Question: I am new in django and python.I am using windows 7 and Eclipse IDE.I have installed python 2.7,django and pip.I have created a system variable called PYTHONPATH with values 'C:\Python27;C:\Python27\Scripts'.I am unable to set path for django and pip.When i type django-admin.py and pip in powershell,it shows 'commandnotfoundexception.'I have attached screen shots of my django files and pip files.
Please help me
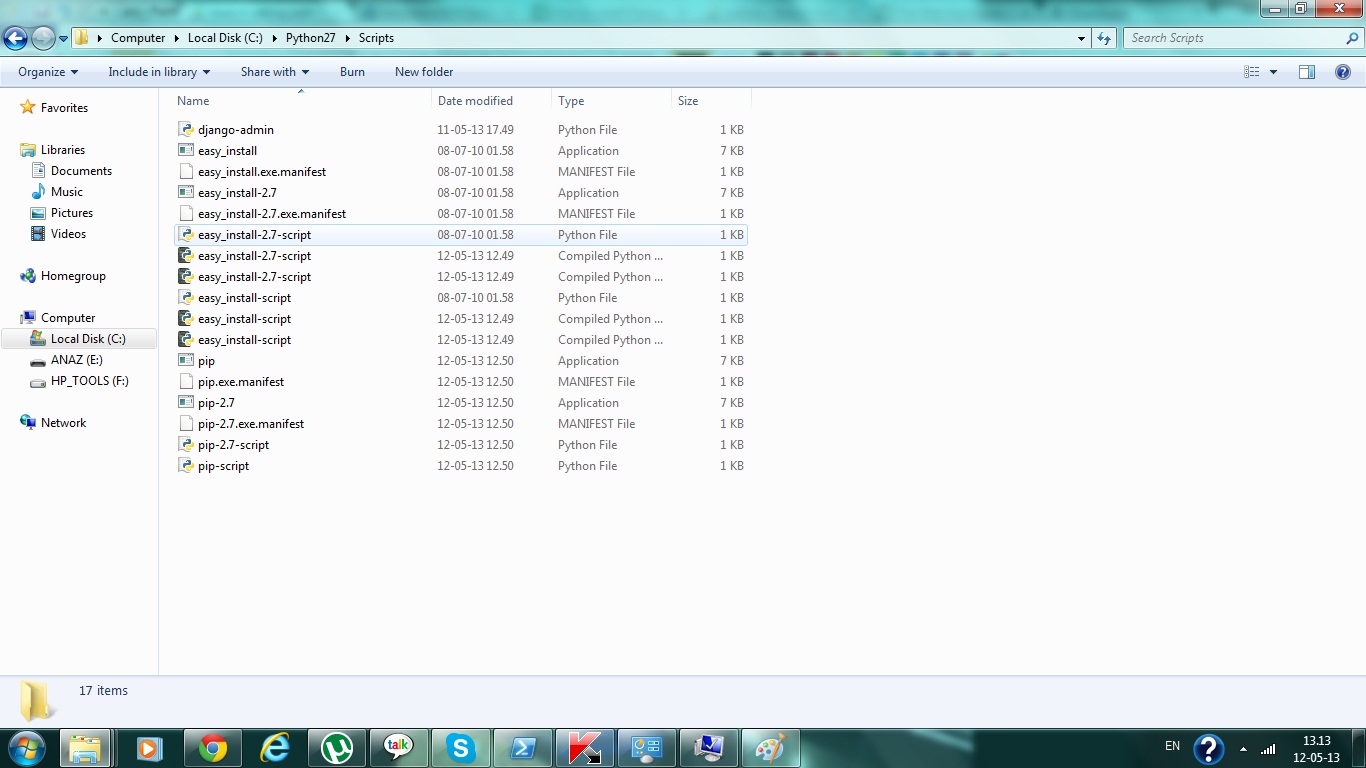
Answer: You need to set the Powershell specific path variable. It does not know to look for an environment variable called 'pythonpath'. That is helpful only for python aware applications (such as installers for Python modules).
You need to add the Python directories to the '$env:Path' environment variable in Powershell. See <URL>
> $env:Path += ";C:\Python27;C:\Python27\Scripts"